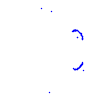
Particle: pion